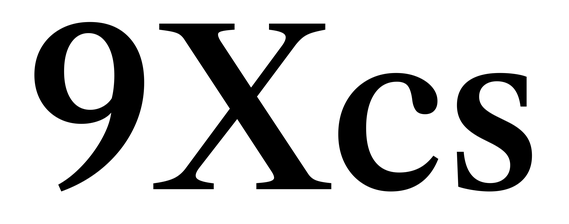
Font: LibreCaslonText_Medium